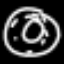
Label: donut